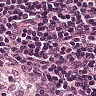
Metastatic tissue present: no